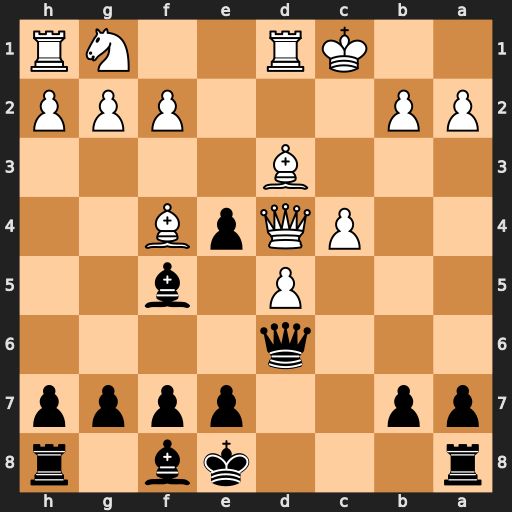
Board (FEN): r3kb1r/pp2pppp/3q4/3P1b2/2PQpB2/3B4/PP3PPP/2KR2NR
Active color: b
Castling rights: kq
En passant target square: -
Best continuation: Qxf4+ Kb1 e5